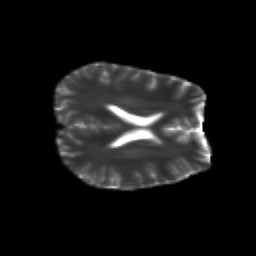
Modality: T2w
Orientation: axial
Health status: healthy
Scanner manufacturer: siemens
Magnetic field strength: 3 T
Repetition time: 10 s
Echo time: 0.092 s